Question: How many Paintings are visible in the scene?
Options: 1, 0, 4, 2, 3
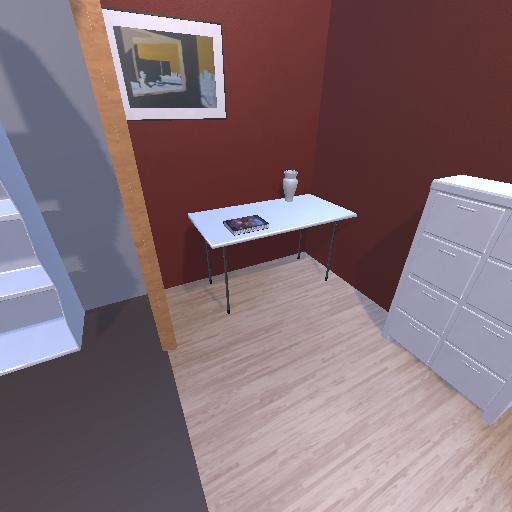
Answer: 1